Interaction volume radius: 5 \u00c5
Interaction volume height: 10 \u00c5
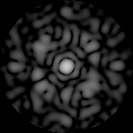
Disorder parameter: 0.7021